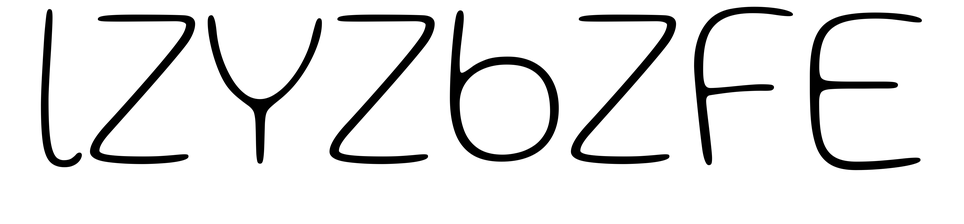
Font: Gluten_Thin